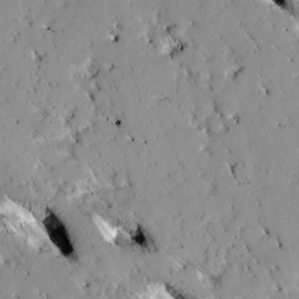
Label: non_frost